Question: I plane to make a game like <URL> , First thing I face the daily reward spinner , What library should I use to make this one
I find this library
<URL>

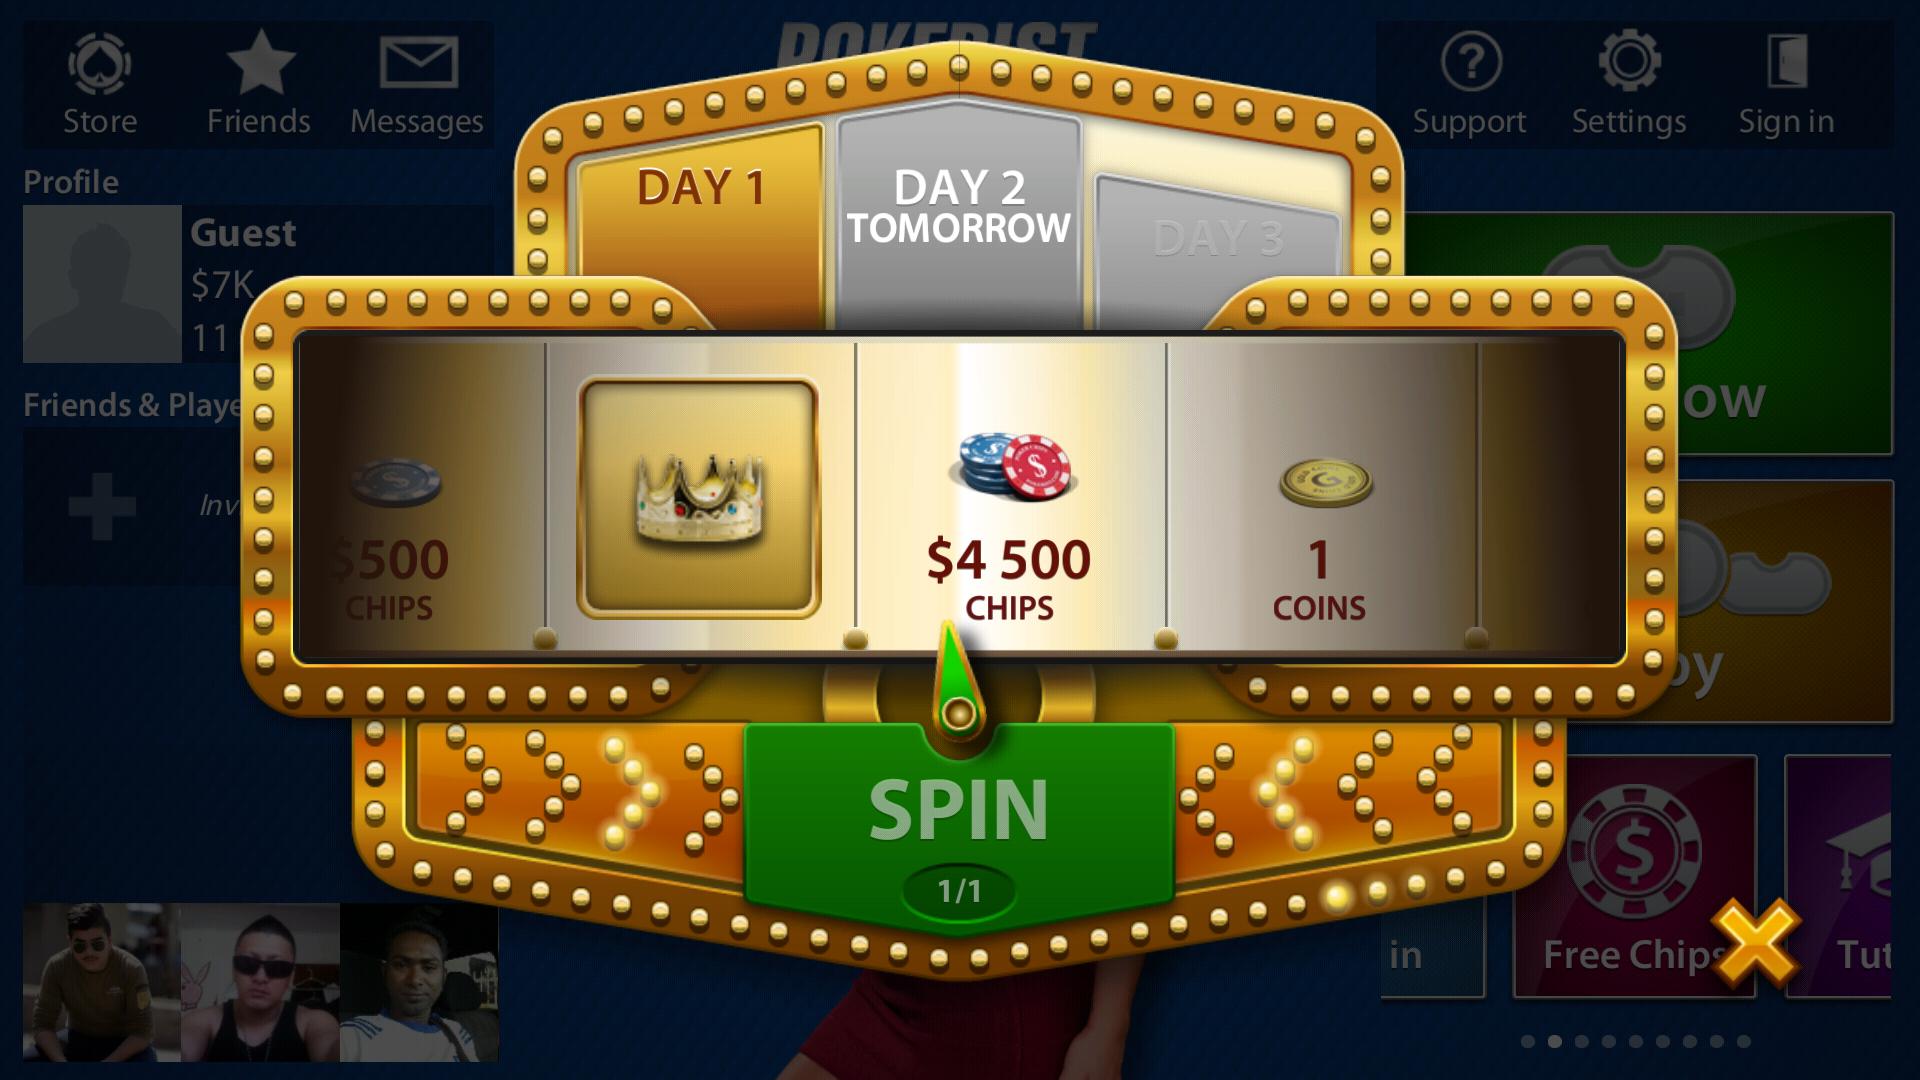
Answer: you can use one of this libs
<URL>
<URL>
<URL>
I am not sure about last one but try
<URL>
hope this work with you